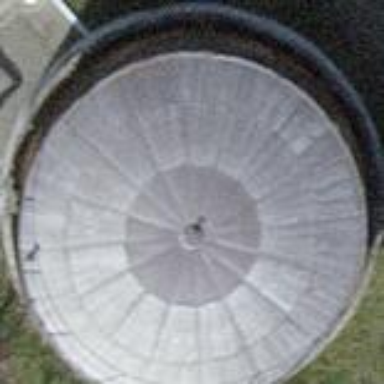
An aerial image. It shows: Storage tank that is man-made.